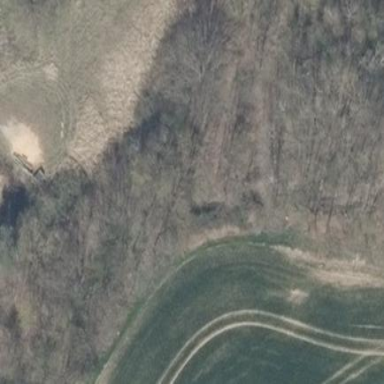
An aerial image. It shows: Deciduous broadleaved woodland.